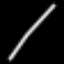
Label: line